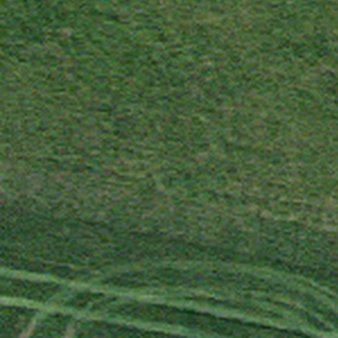
Label: other